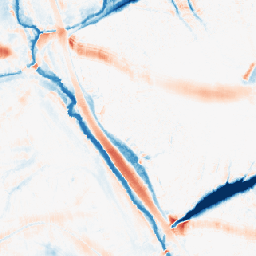
Category: morphological
Decomposition family: morphological_ellipse
Decomposition parameters: operation: average
width: 30
height: 20
Upsampling method: area
Upsampling parameters: scale: 8
Upsampling scale: 8